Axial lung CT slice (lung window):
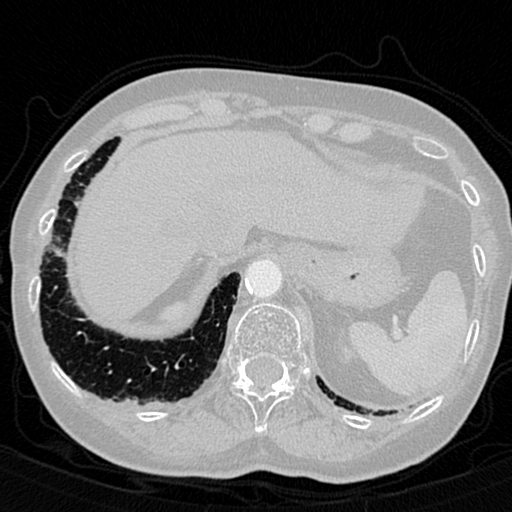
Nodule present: no